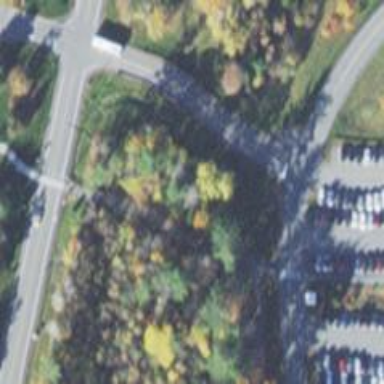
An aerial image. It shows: Footway.